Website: lowes
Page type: cart
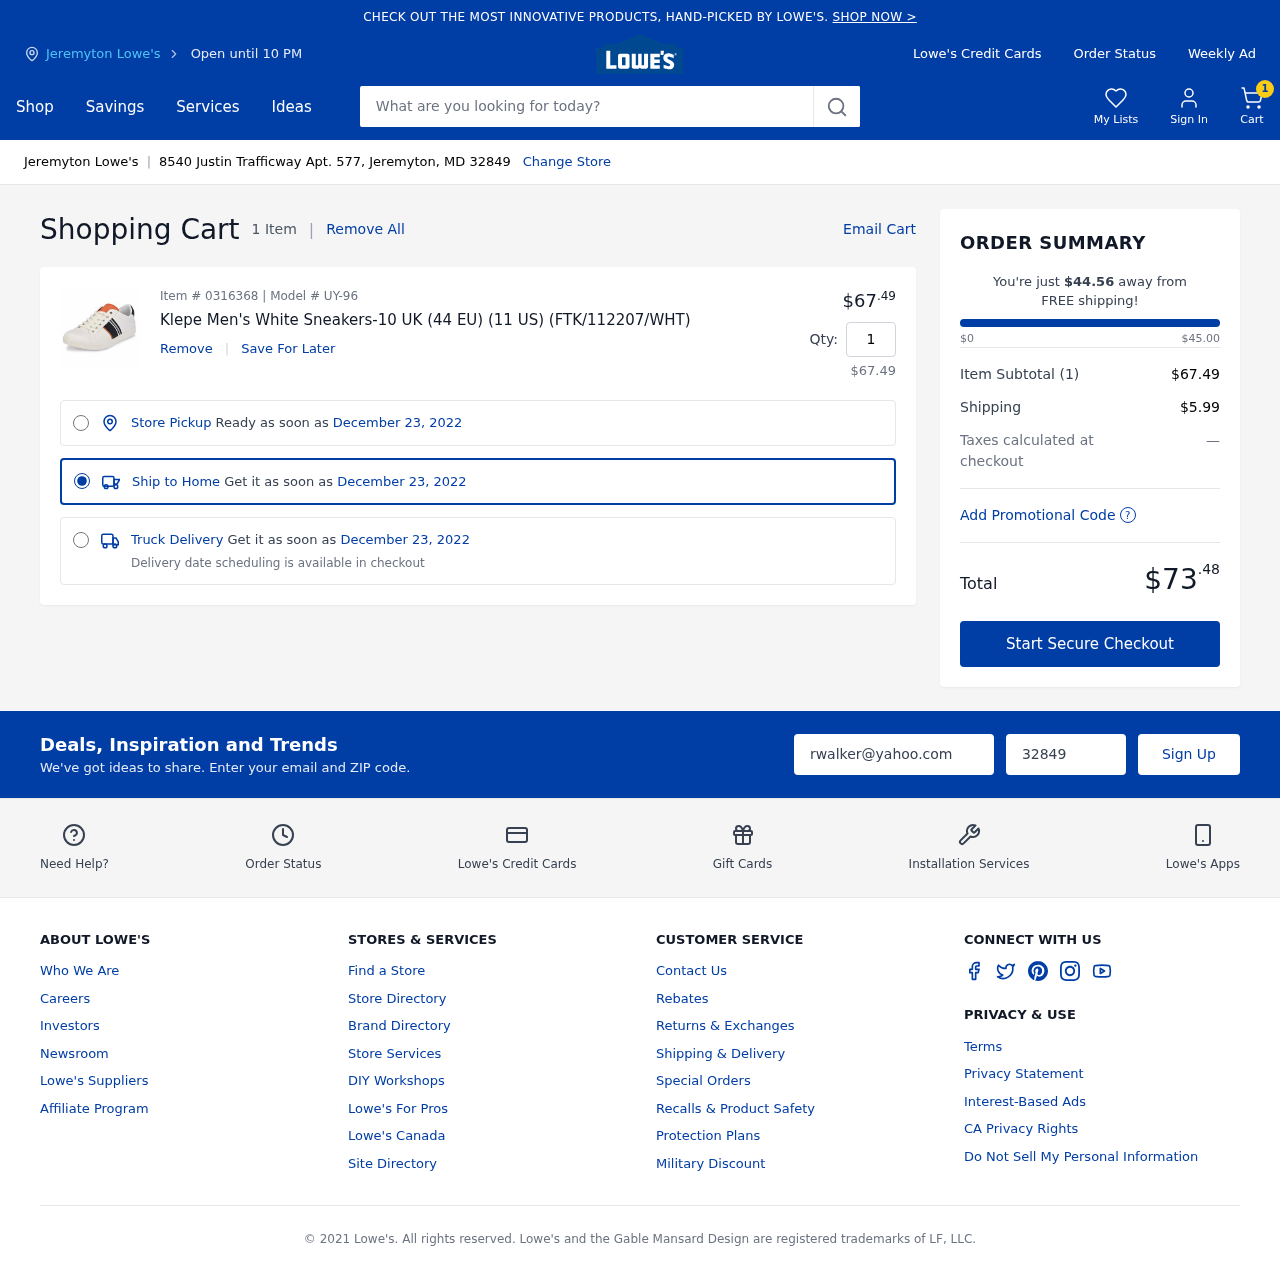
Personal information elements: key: PII_CITY
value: Jeremyton Lowe's
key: PII_EMAIL
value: rwalker@yahoo.com
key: PII_POSTCODE
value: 32849
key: PII_STREET
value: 8540 Justin Trafficway Apt. 577
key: PII_CITY_STATE_ZIP
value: Jeremyton, MD 32849
Product elements: key: PRODUCT1_NAME
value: Klepe Men's White Sneakers-10 UK (44 EU) (11 US) (FTK/112207/WHT)
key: PRODUCT1_PRICE
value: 67.49
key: PRODUCT1_QUANTITY
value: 1
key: PRODUCT1_SUBTOTAL
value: $67.49
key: PRODUCT_ITEM_NUMBER
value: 0316368
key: PRODUCT_MODEL_NUMBER
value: UY-96
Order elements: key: ORDER_NUM_ITEMS
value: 1
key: ORDER_NUM_ITEMS
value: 1 Item
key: ORDER_DELIVERY_DATE
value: December 23, 2022
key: ORDER_SUBTOTAL
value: $67.49
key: ORDER_SHIPPING_COST
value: $5.99
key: ORDER_TOTAL
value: $73.48
Search elements: key: HEADER_SEARCH
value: What are you looking for today?